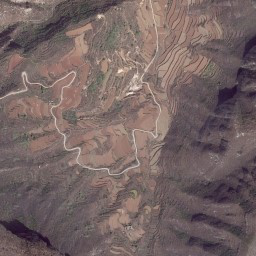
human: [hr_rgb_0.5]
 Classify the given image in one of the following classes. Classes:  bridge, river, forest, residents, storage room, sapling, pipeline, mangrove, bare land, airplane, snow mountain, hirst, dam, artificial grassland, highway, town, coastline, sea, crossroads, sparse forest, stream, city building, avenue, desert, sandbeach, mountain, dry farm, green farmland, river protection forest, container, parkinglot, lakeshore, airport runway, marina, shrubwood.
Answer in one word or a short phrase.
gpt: mountain